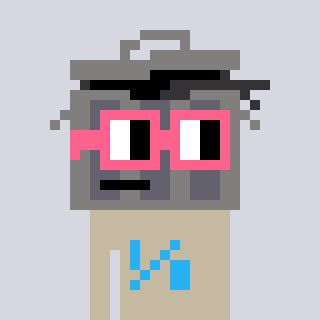
a pixel art character with square pink glasses, a trashcan-shaped head and a bege-colored body on a cool background